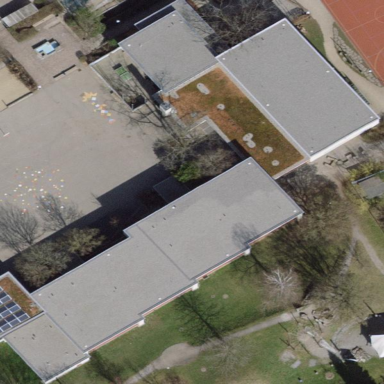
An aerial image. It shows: School building with flat roof.